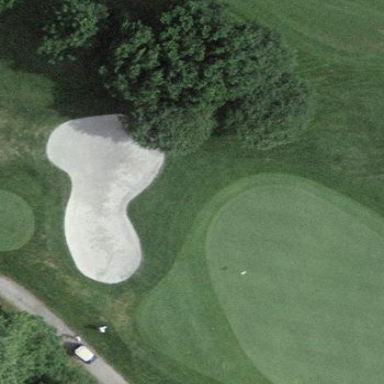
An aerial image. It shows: Green golf area with grass land use.